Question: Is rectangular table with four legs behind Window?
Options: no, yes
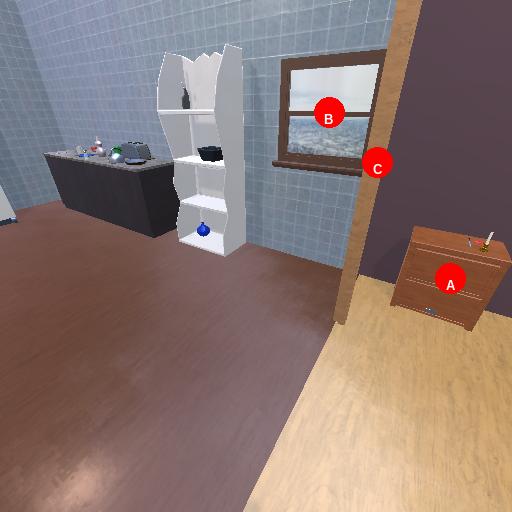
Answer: no